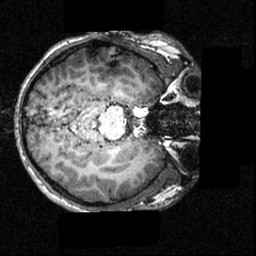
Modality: T1w
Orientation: axial
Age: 18
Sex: male
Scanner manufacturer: siemens
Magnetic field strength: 3.951 T
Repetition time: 1.5 s
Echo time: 0.00335 s